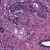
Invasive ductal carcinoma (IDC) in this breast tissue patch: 0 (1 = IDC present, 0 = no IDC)